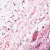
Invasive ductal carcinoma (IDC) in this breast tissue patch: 0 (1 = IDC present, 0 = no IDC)